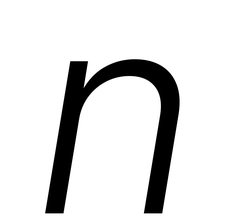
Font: Inter-Italic_Light_Italic